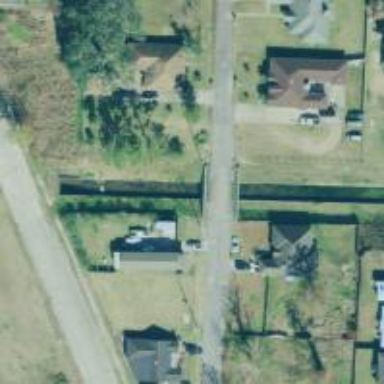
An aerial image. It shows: Residential road with bridge.